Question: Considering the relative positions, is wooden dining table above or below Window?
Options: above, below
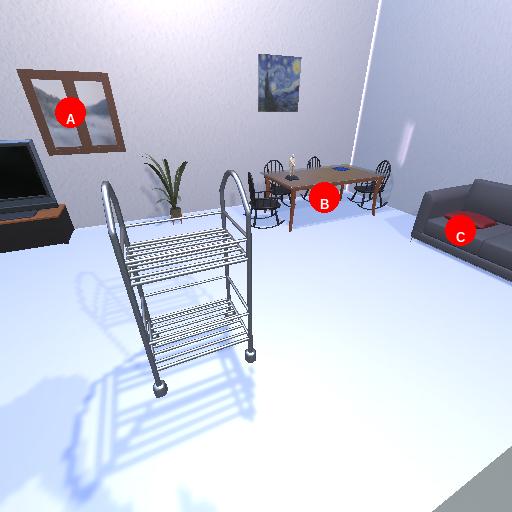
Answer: above